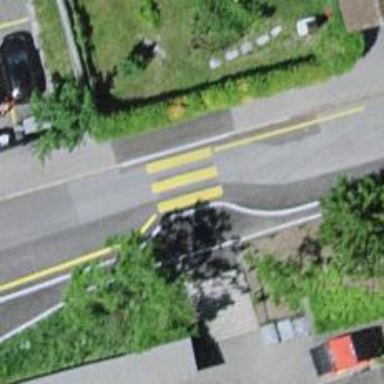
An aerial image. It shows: Marked crossing on the road.